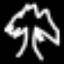
Label: palm tree